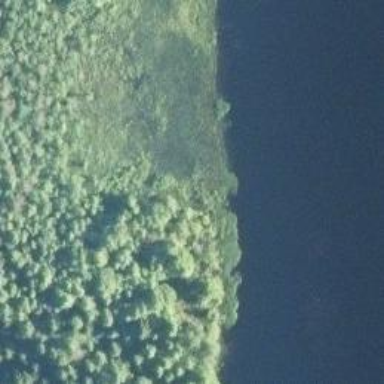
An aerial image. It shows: Marshy wetland area.